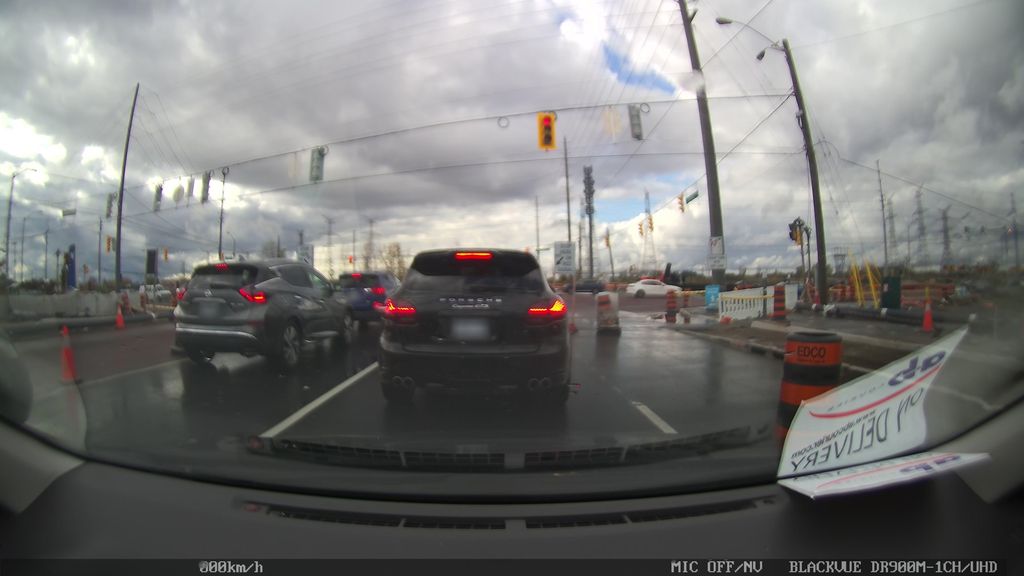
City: toronto